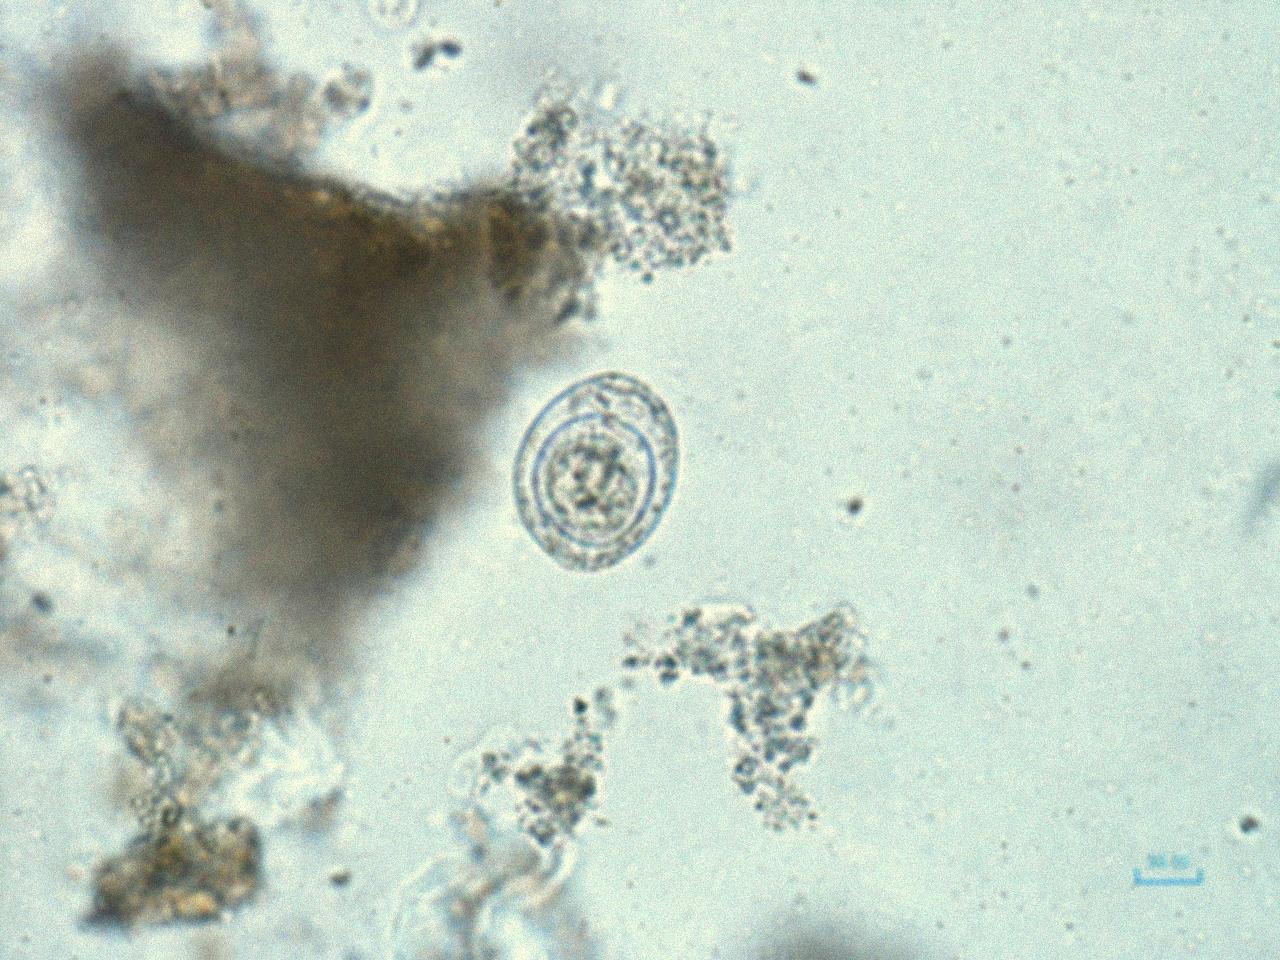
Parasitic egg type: Hymenolepis nana